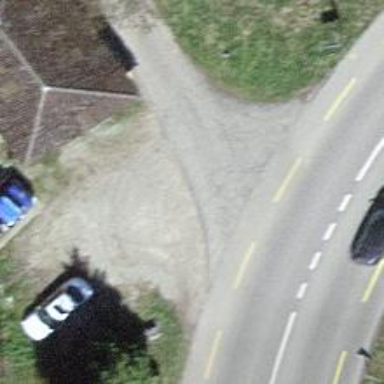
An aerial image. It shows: Bollard.